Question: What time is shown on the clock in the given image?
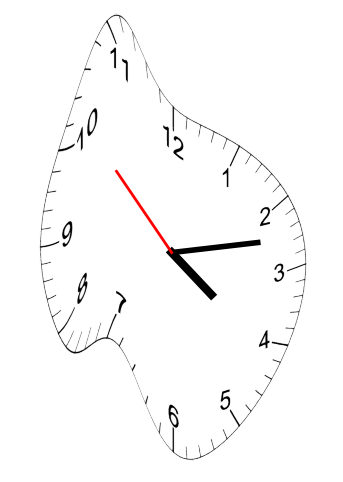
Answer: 04:12:52